Question: I am getting a ConstraintViolationException when I try to saveOrUpdate using hibernate. When I insert a brand new object for a user, the save works perfectly but when I try to update it fails.
In the database table I have a unique not null primary key and a unique not null foreign key named userid
My pojo declaration is as follows;
'''
@Id @GeneratedValue
@Column(name = "id")
private int id;
@Column(name="userid")
private int userid;
@Column(name = "homephonenumber")
protected String homeContactNumber;
@Column(name = "mobilephonenumber")
protected String mobileContactNumber;
@Column(name = "photo")
private byte[] optionalImage;
@Column(name = "address")
private String address;
'''
My insert statement looks as follows;
'''
public boolean addCardForUser(String userid, Card card) {
if(StringUtilities.stringEmptyOrNull(userid)){
throw new IllegalArgumentException("Cannot add card for null or empty user id");
}
if(card == null){
throw new IllegalArgumentException("Cannot null card to the database for user " + userid);
}
SessionFactory sf = null;
Session session = null;
try{
sf = HibernateUtil.getSessionFactory();
session = sf.openSession();
session.beginTransaction();
session.saveOrUpdate(card);
session.getTransaction().commit();
return true;
}catch(Exception e){
logger.error("Unable to add Card to the database for user " + userid );
}finally{
DatabaseUtilities.closeSessionFactory(sf);
DatabaseUtilities.closeSession(session);
}
return false;
}
'''
The exception I get says
> com.mysql.jdbc.exceptions.jdbc4.MySQLIntegrityConstraintViolationException:
Duplicate entry '16' for key 'userid_UNIQUE'
And the database looks like this

What am I doing wrong, should the database entry not be updated?
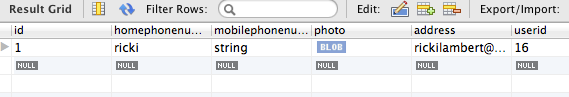
Answer: For update, you should load the Card instance first, after some fields updated, then, invoke addCardForUser to update it, if the Card instance is not loaded via hibernate, hibernate will recogize it as a new record, if this card has the the userId with other card records in database, the unique constrain is violated!